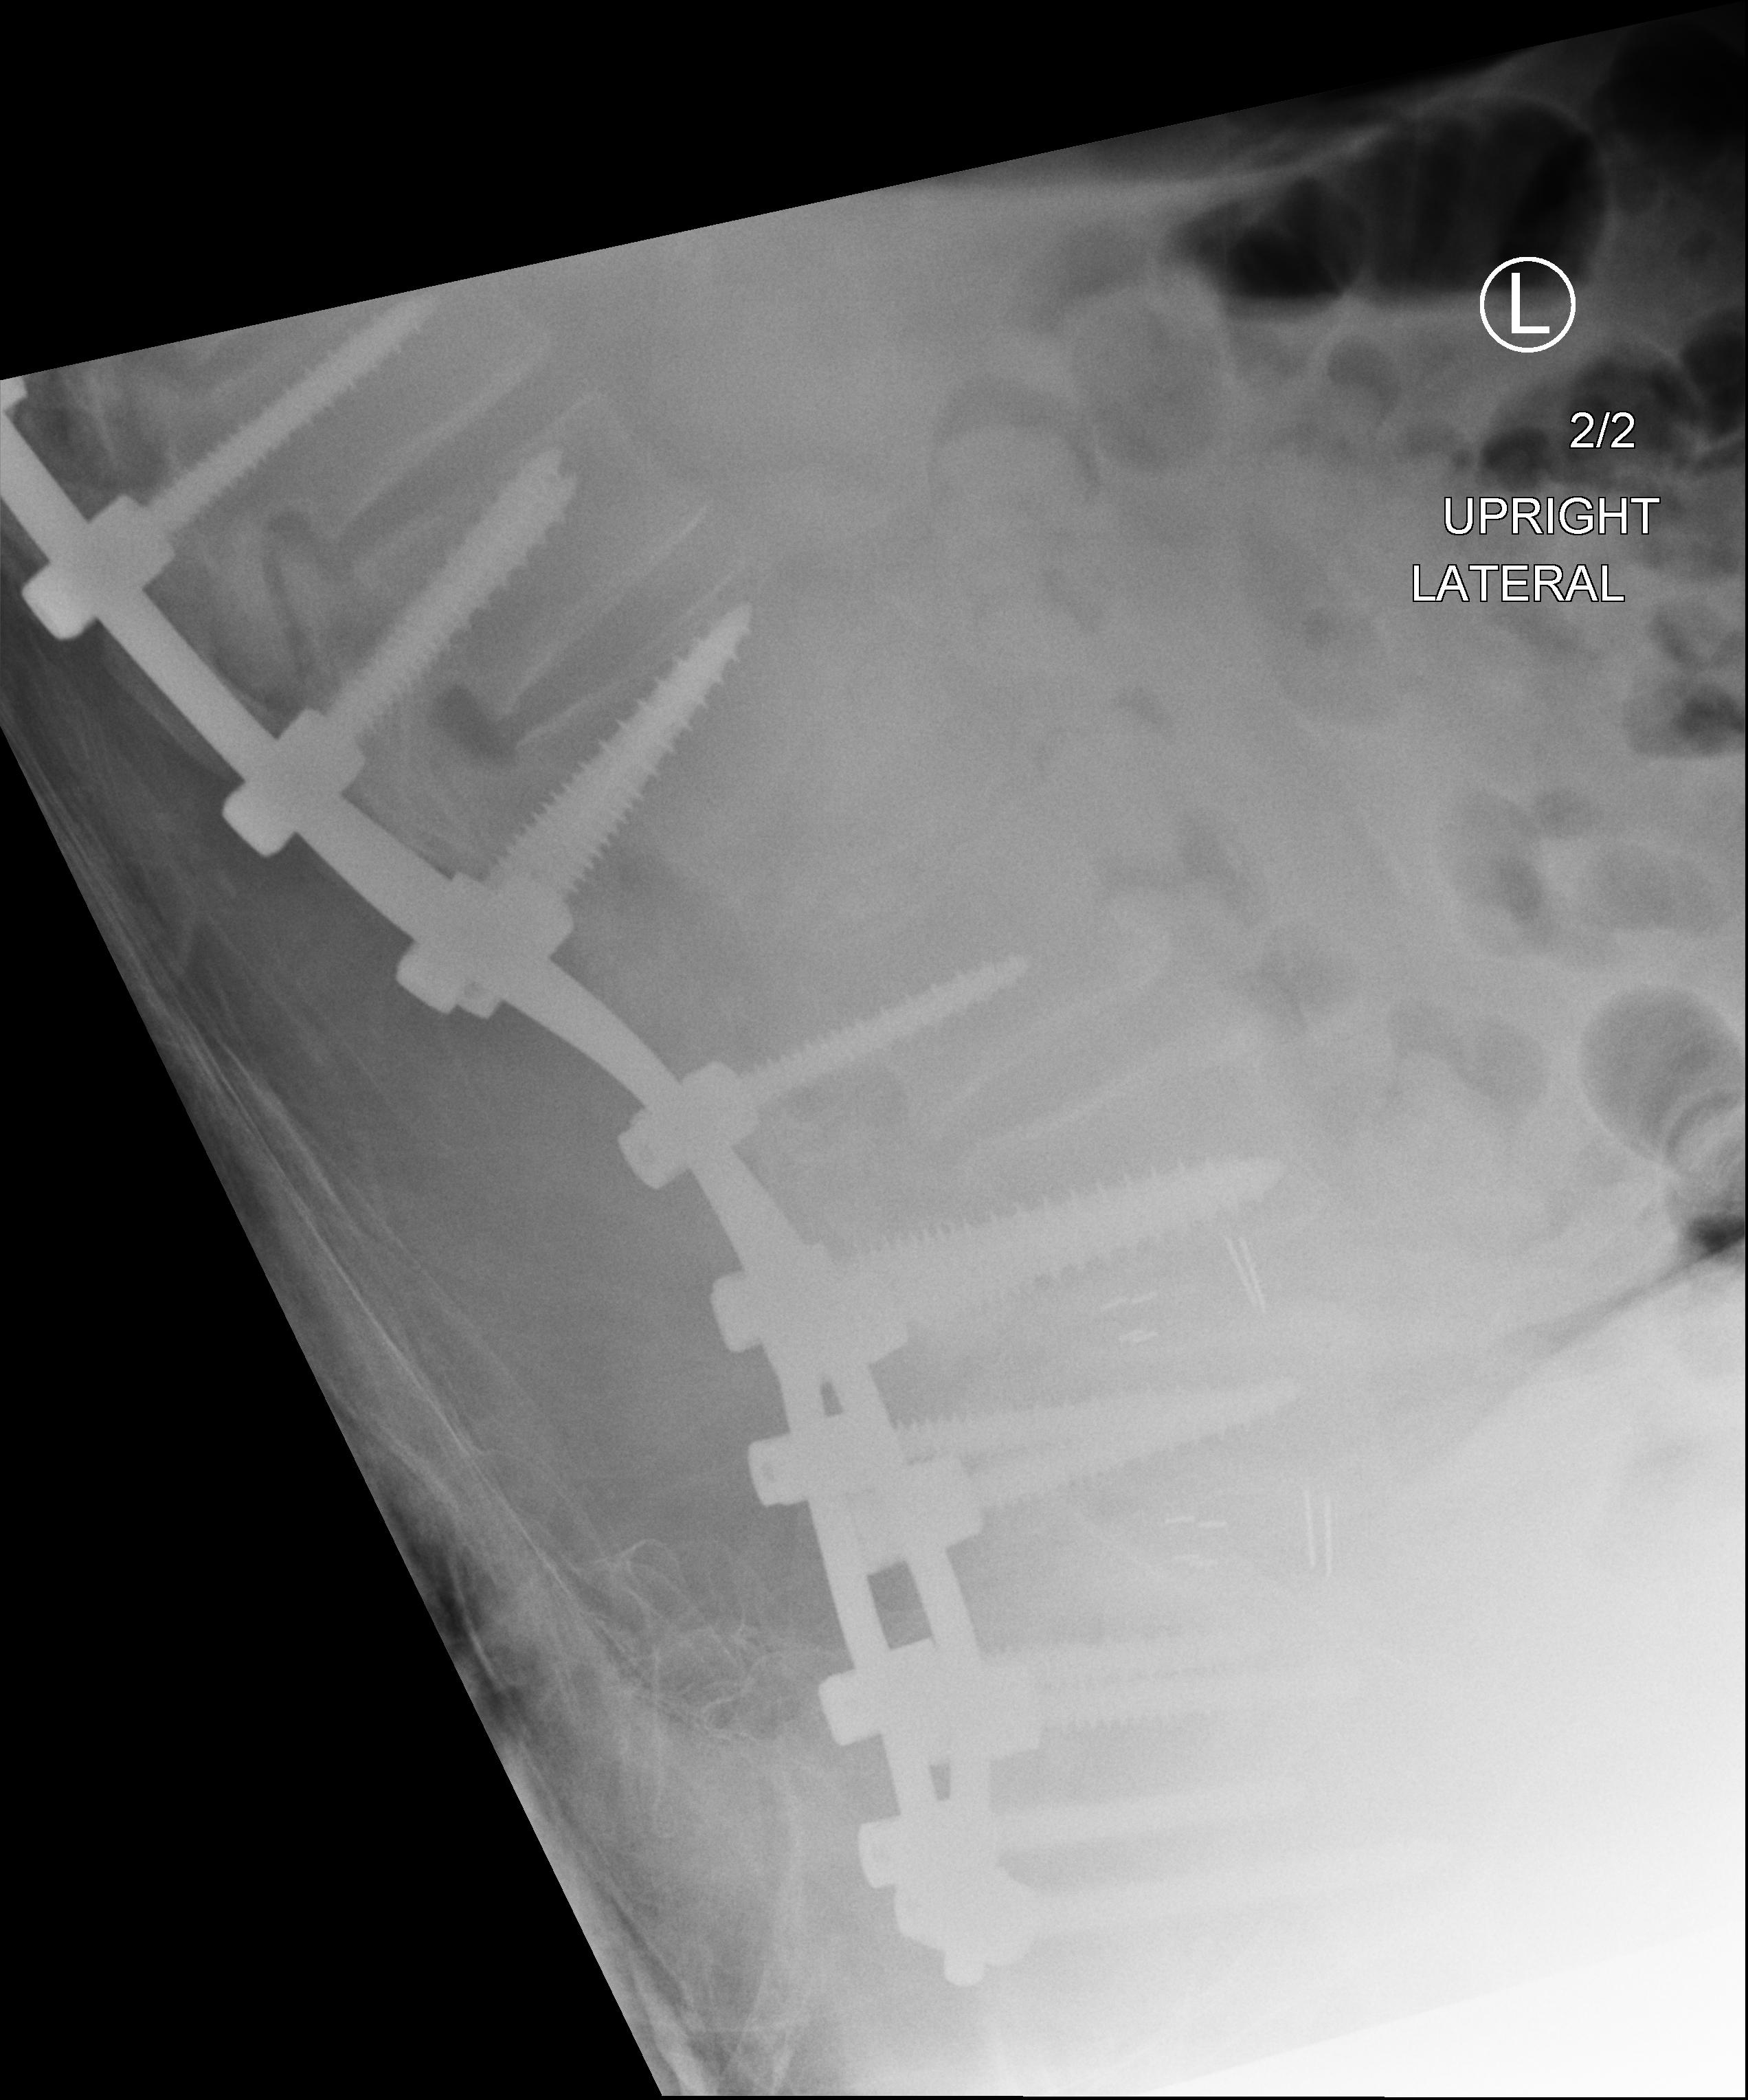
View: LATERAL